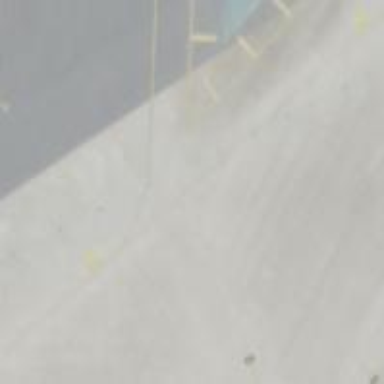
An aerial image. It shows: View of taxiway at the airport.